Aerial crown-view tile of a tropical tree (Barro Colorado Island, Panama), acquired 20240716:
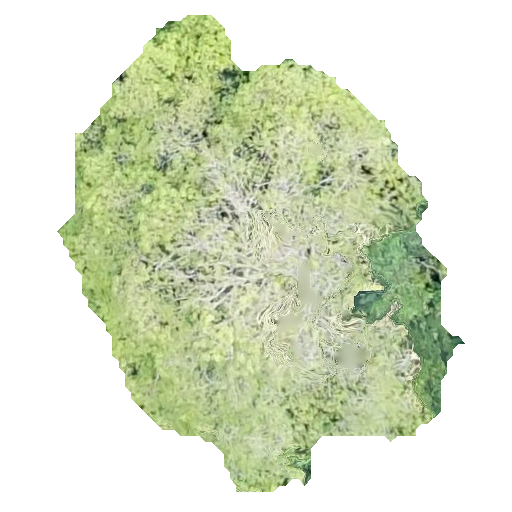
Species: Tabebuia rosea
GBIF accepted scientific name: Tabebuia rosea
Crown area: 195.046 m²